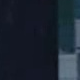
Vehicle type: Car